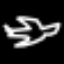
Label: airplane